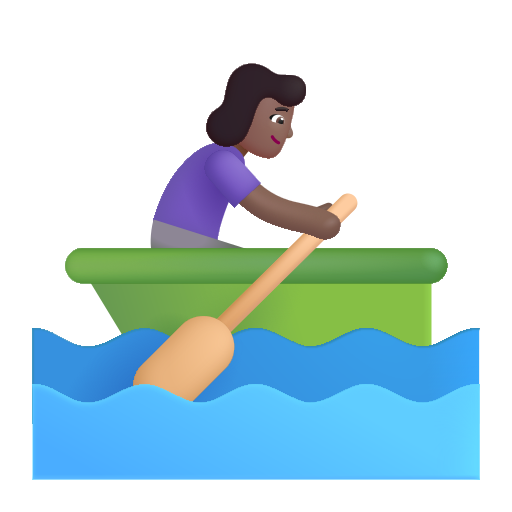
woman rowing boat color  dark